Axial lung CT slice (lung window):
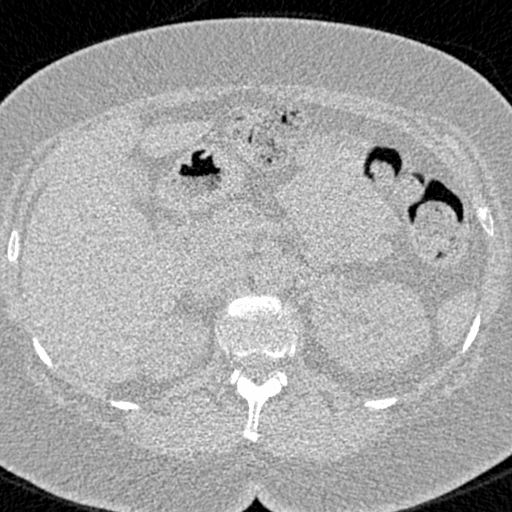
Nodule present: no